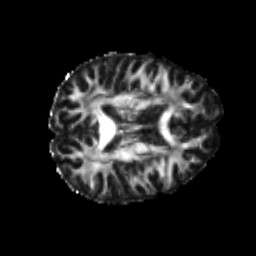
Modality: FA
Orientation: axial
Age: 22
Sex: male
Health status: healthy
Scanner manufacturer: philips
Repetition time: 7.391 s
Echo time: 0.08599 s